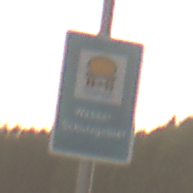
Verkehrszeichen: Wasserschutzgebiet
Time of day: SunriseSunset
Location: Outdoor (Nature)
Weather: Clear
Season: NotSpecified
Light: Natural